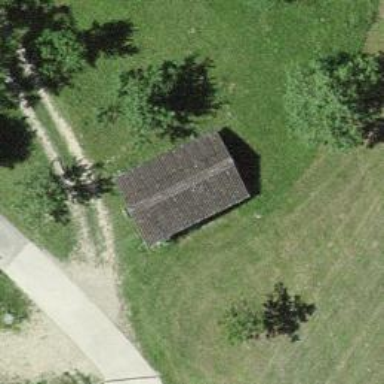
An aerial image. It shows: Shed building.